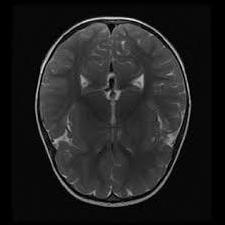
Label: notumor